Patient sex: M
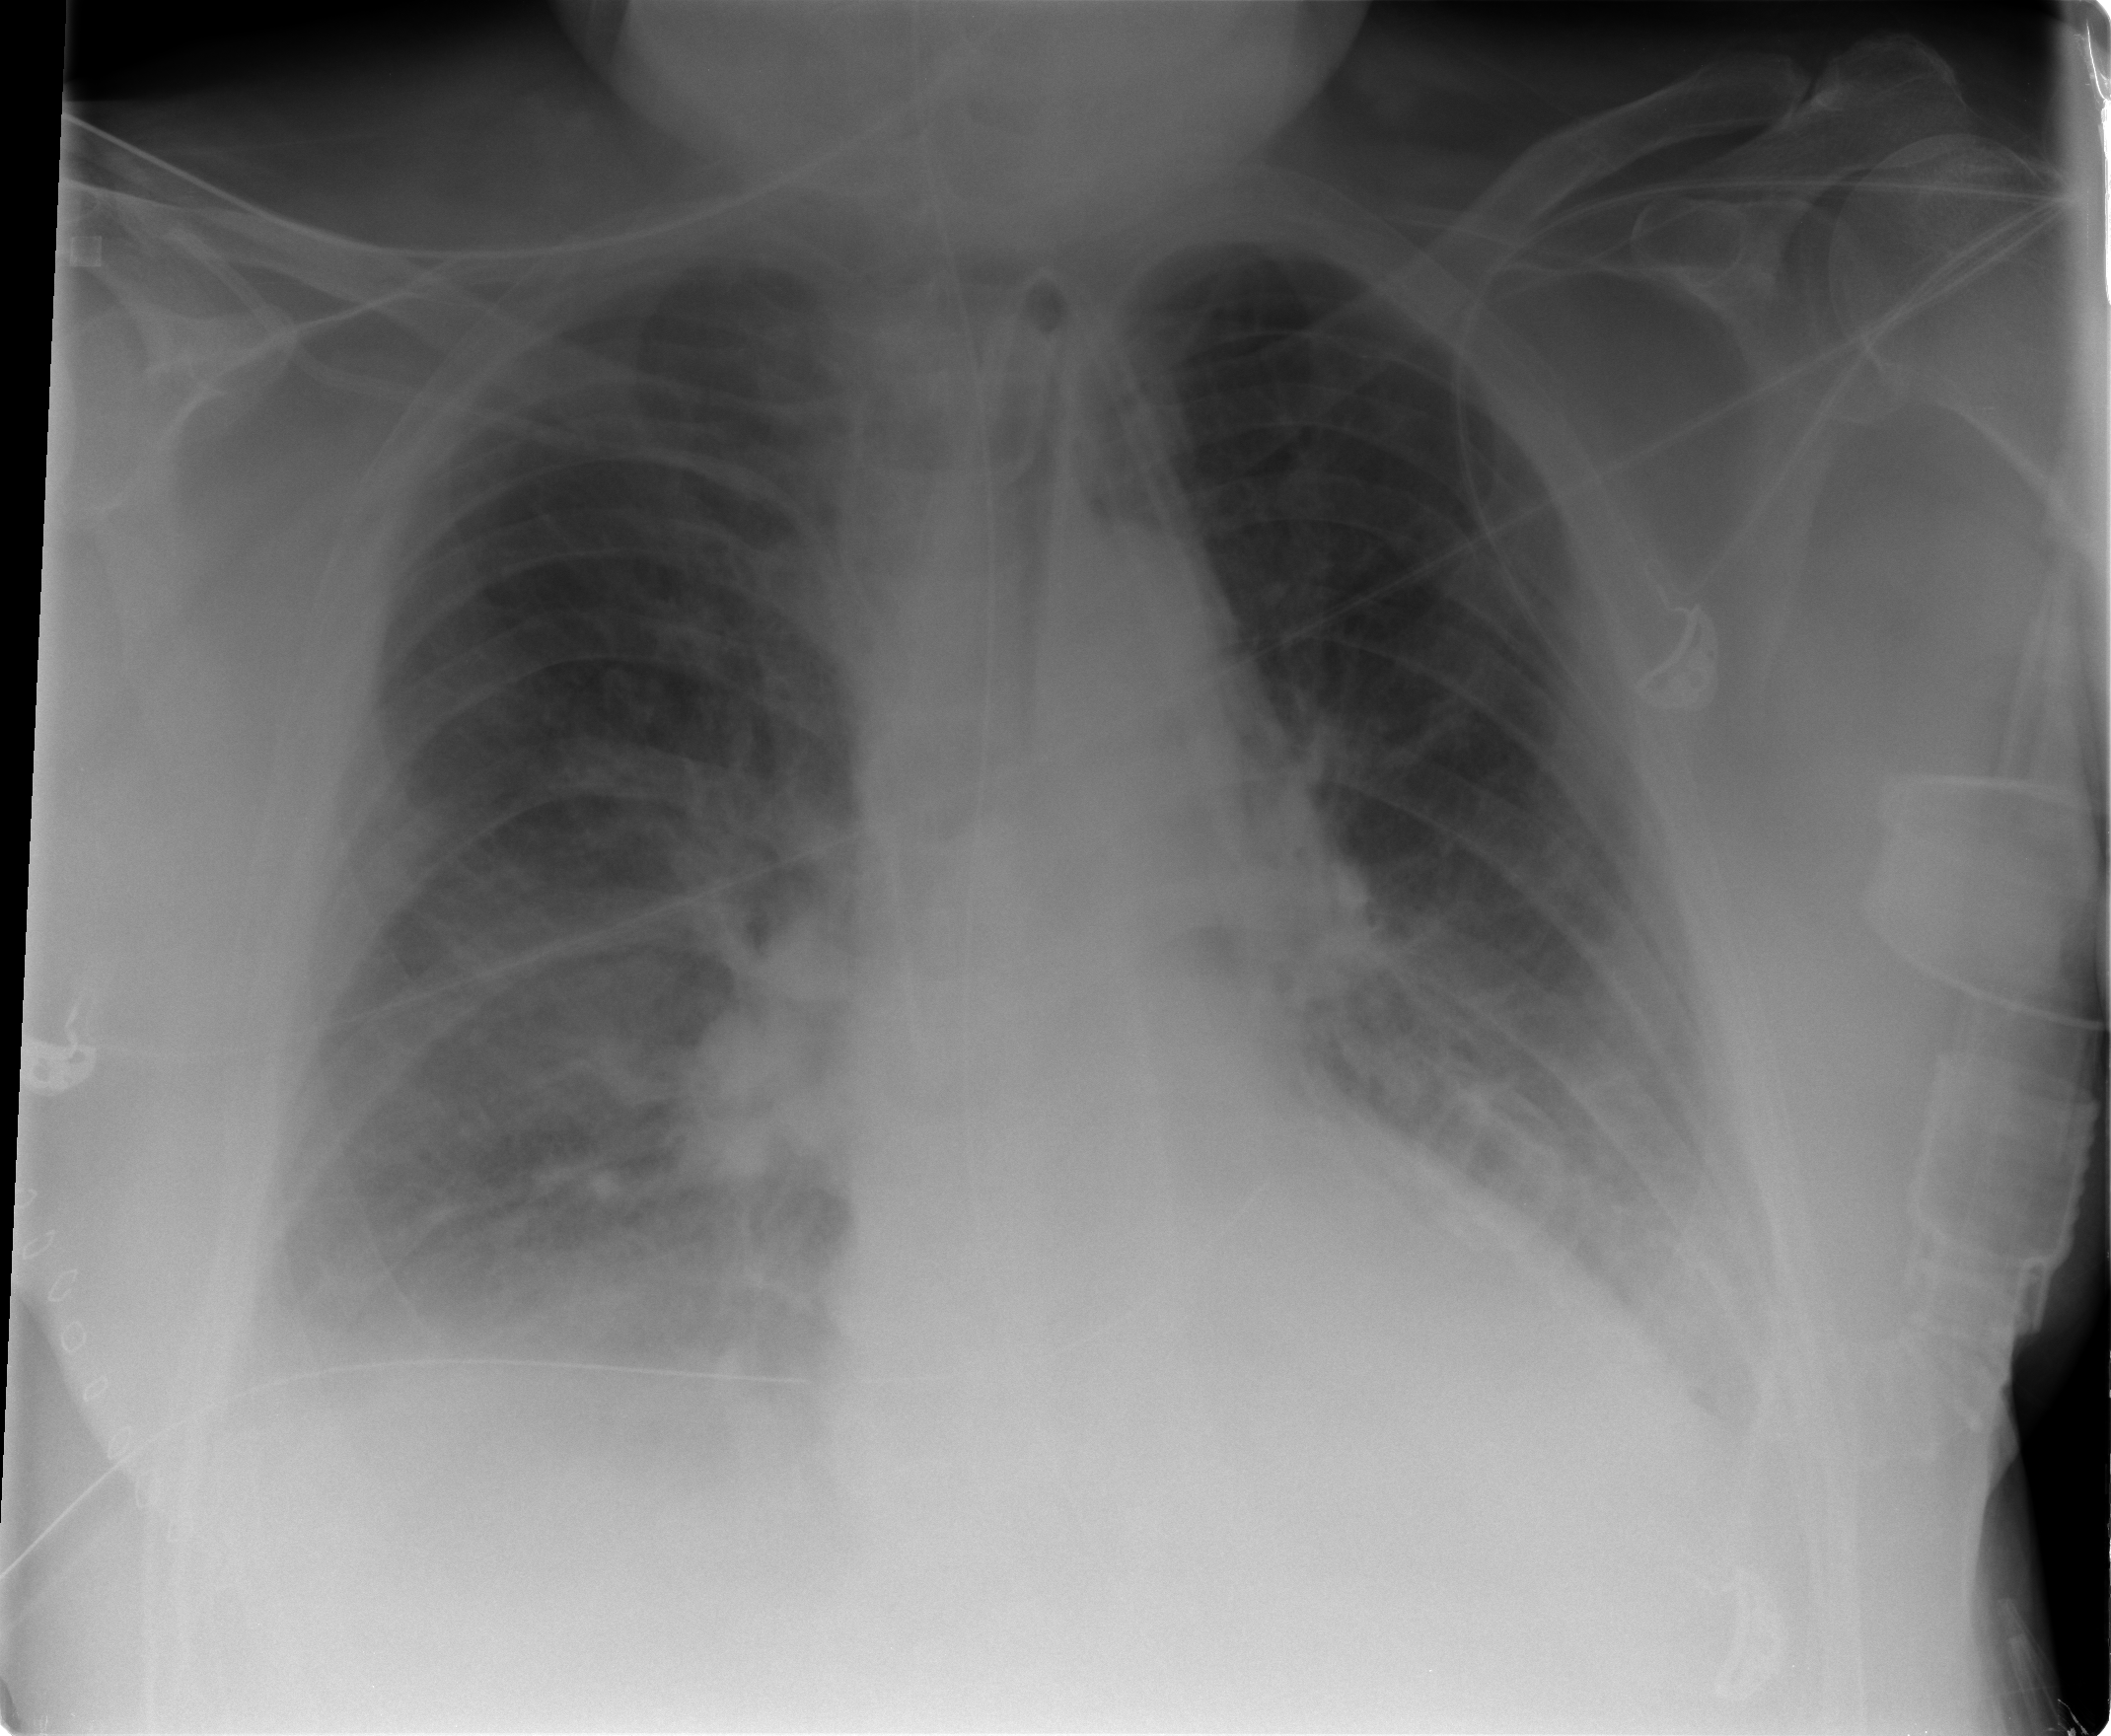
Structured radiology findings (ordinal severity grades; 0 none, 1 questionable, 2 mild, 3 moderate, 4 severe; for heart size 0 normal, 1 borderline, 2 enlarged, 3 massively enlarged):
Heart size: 0
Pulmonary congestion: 1
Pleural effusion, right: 2
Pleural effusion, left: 2
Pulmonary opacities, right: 2
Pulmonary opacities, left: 1
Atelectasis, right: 2
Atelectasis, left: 2